Question: My app has a bunch of horizontal tableViews inside a normal vertical tableView.
Here is a picture to illustrate:

This results in a quite nice horizontal scrolling, but it's more than I can say for the vertical scrolling. The vertical scroll is pretty laggy.
I know that each tableView will have its own reusable cells and therefore can't be shared across other tableViews. So scrolling vertically will always instantiate cells or at least that's what I been seeing.
So my question is, how to optimize the vertical scrolling without the reusable functionality?
The horizontal cells is loaded with a xib and positioned with autolayout. Each cell have at least ten subviews. There is not much blending.
'''
[self.tableView registerNib:[UINib nibWithNibName:@"RATableViewCell" bundle:nil] forCellWithReuseIdentifier:TableViewCellIdentifier];
'''
I know its hard to give me advise without more information, but I'm more interested if the situation with no reusing of cells changes any traditional advises about optimizations e.g the use of shouldRasterize or CoreGraphics.
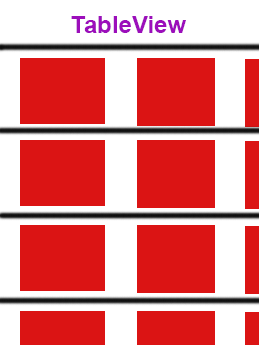
Answer: If your performance is not adequate, profile to determine what is time consuming in your scenario. Then address the problems present in the profile information.
One of the reasons we have so many ways to accomplish things is that there are many solutions to various problems. Some solutions are better than others for specific tasks we encounter. I could say "10 views - costs a lot!", then you could reduce your view count and find it doesn't make what is presently slow any faster (or just makes your program as fast as it was, but less maintainable/reusable). Another example: '-shouldRasterize' can work for or against you. Depends on what's being drawn.
Even using CoreGraphics, you often have multiple paths you could take in order to get equivalent results. Which is faster depends on a lot of things.
Good optimizations at this point have more to do with understanding your program's (specific) problems/bottlenecks and what makes your program slow, rather than adhering to best practices and the probability that they will address the problems in the program.